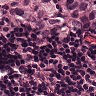
Metastatic tissue present: yes